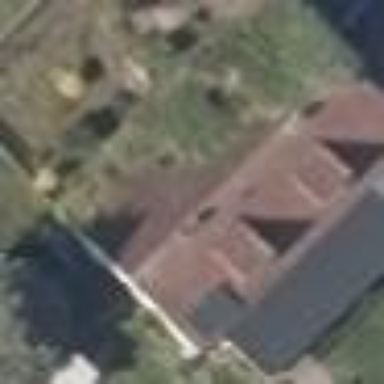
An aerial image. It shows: Simple house.